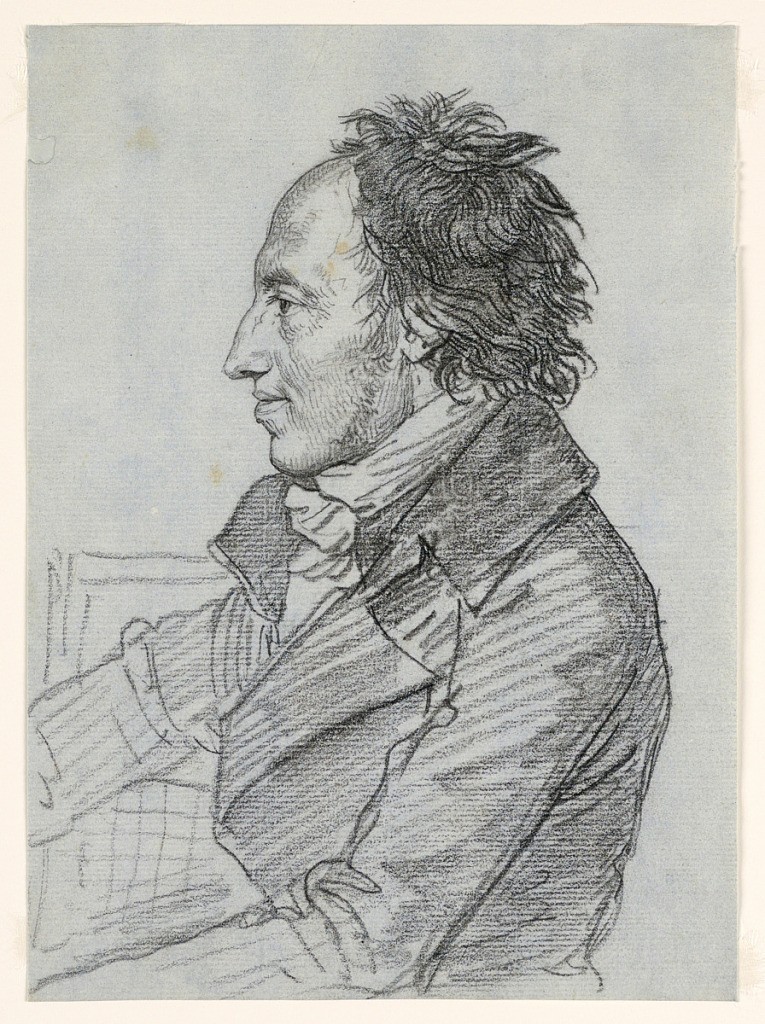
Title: Portrait of a Man
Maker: Jean-Baptiste Joseph Wicar, French, 1762 – 1834
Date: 1803–06
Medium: Graphite on light blue laid paper
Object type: Drawing
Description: Portrait bust of a man seen in profile facing left.